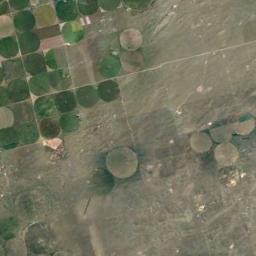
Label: circular_farmland